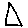
Label: triangle